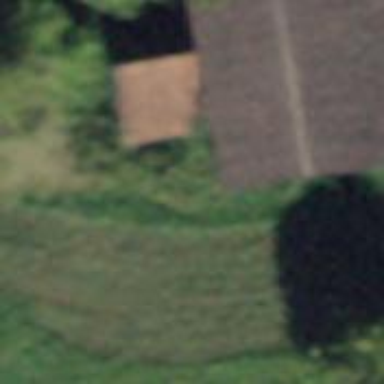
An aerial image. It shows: Rural barn.